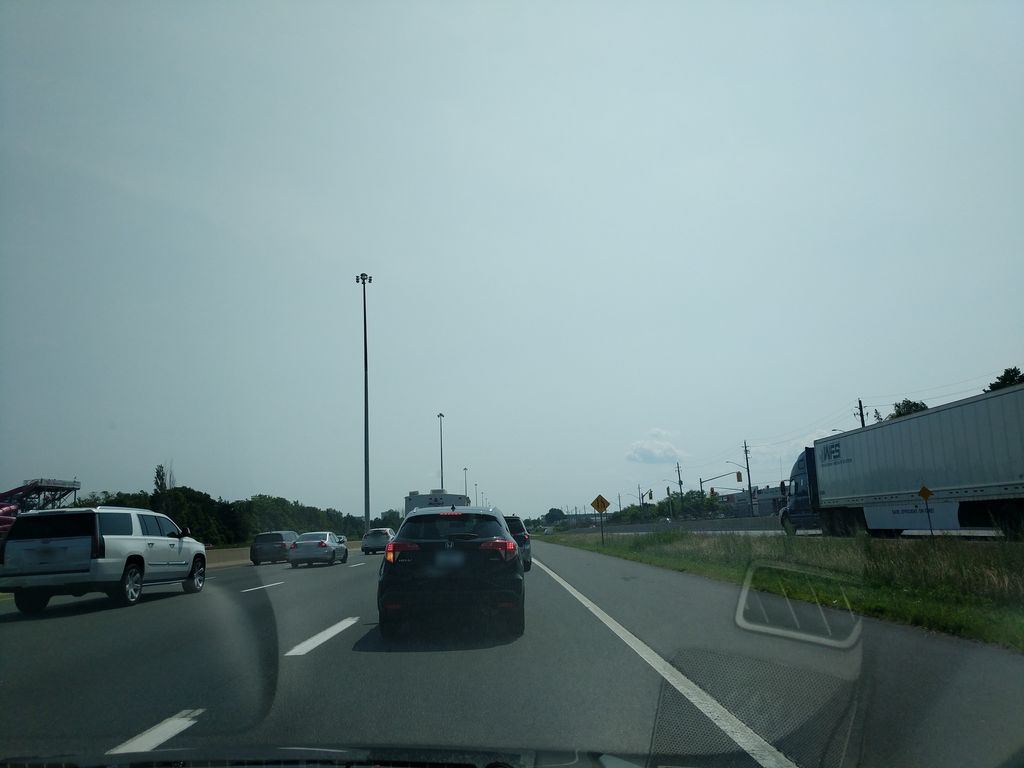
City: hamilton